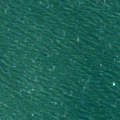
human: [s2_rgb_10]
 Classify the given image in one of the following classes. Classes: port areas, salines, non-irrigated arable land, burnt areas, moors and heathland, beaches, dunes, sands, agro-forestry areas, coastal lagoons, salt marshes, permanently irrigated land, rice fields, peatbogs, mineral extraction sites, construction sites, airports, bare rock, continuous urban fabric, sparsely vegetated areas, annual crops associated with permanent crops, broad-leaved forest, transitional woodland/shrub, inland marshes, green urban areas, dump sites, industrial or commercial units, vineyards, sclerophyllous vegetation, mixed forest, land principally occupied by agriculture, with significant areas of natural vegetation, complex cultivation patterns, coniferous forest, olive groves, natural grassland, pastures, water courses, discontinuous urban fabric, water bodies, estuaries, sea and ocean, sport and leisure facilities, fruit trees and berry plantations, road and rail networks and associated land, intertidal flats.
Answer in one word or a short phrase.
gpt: sea and ocean